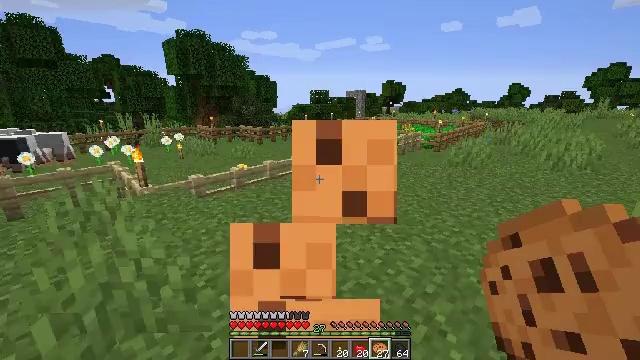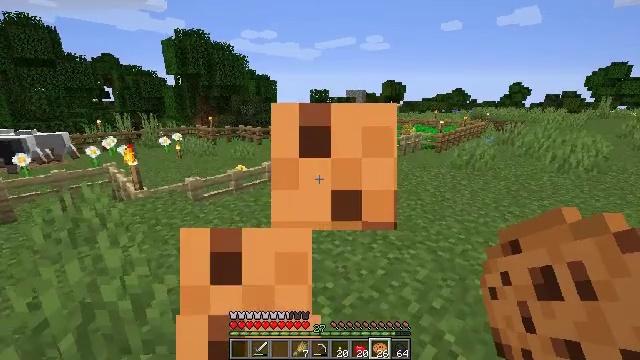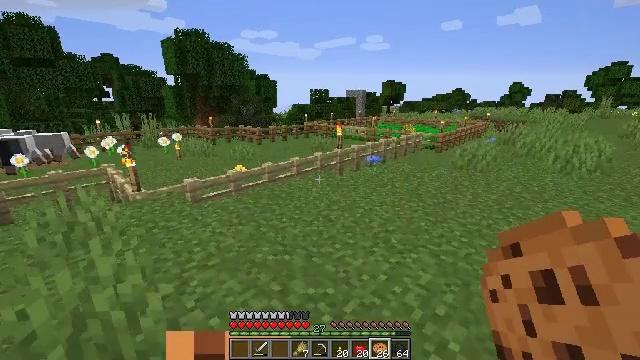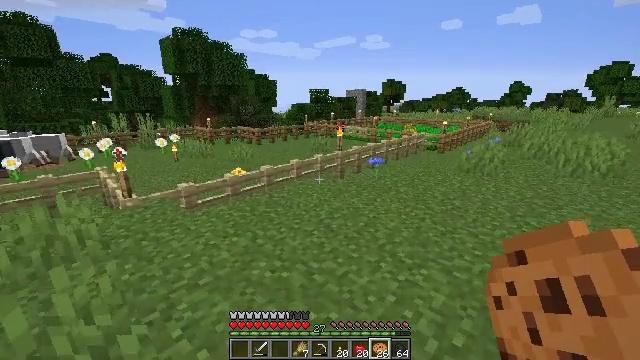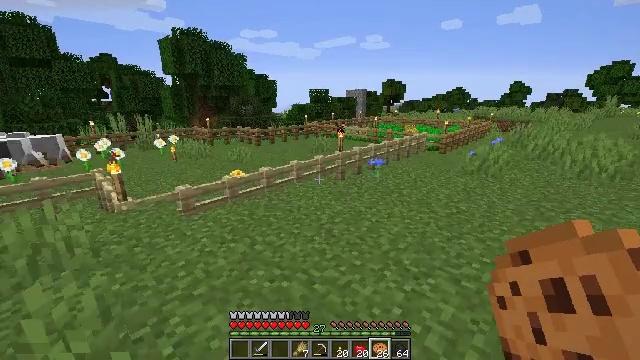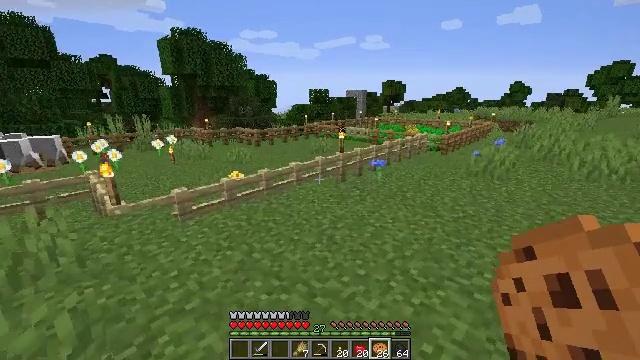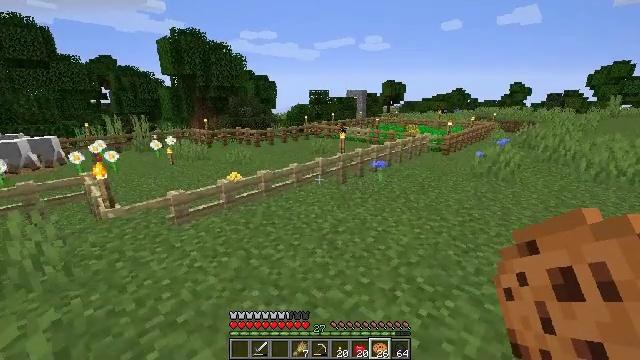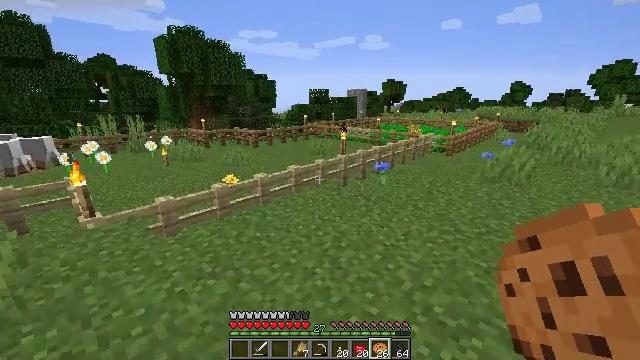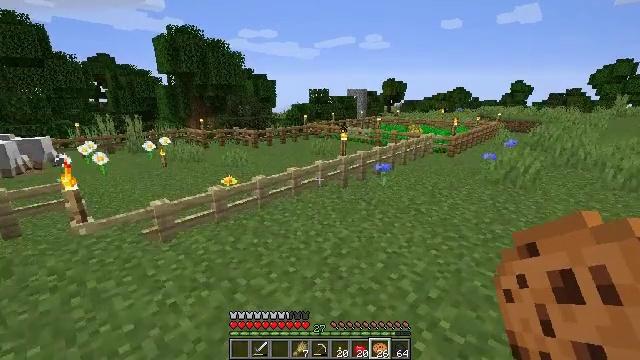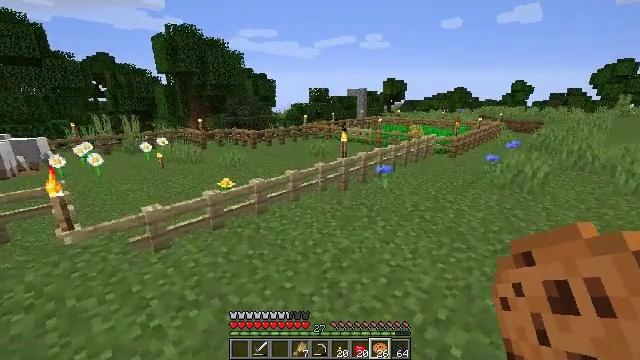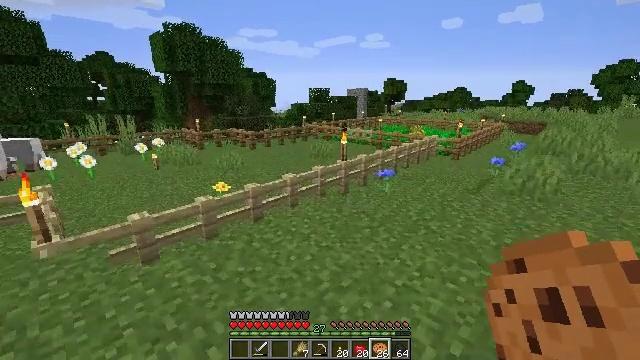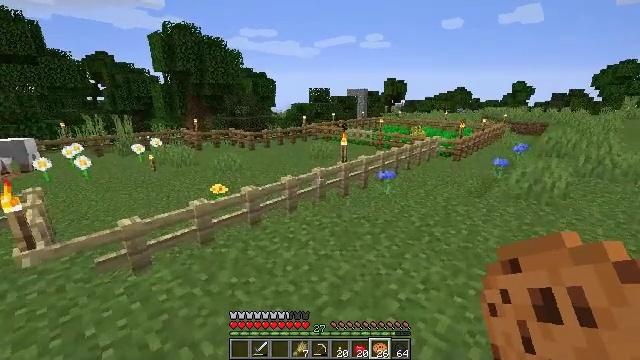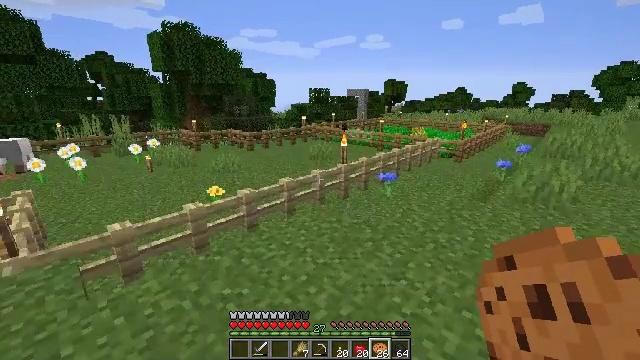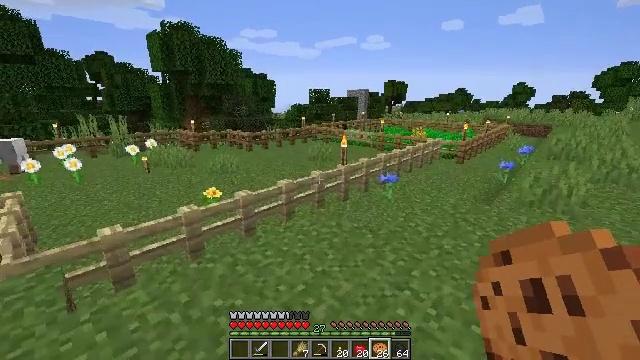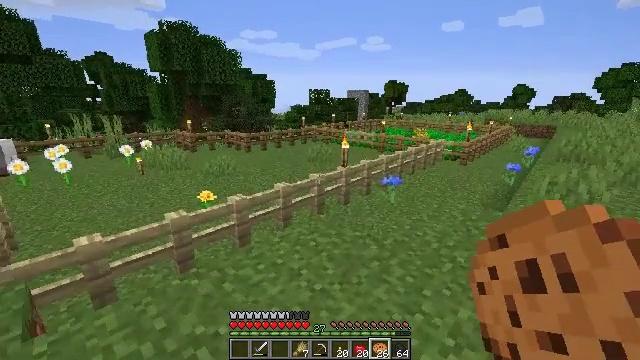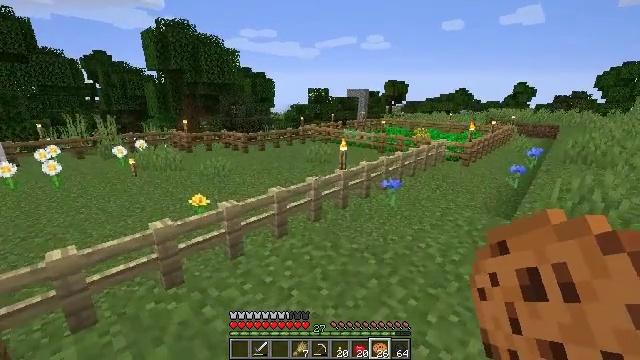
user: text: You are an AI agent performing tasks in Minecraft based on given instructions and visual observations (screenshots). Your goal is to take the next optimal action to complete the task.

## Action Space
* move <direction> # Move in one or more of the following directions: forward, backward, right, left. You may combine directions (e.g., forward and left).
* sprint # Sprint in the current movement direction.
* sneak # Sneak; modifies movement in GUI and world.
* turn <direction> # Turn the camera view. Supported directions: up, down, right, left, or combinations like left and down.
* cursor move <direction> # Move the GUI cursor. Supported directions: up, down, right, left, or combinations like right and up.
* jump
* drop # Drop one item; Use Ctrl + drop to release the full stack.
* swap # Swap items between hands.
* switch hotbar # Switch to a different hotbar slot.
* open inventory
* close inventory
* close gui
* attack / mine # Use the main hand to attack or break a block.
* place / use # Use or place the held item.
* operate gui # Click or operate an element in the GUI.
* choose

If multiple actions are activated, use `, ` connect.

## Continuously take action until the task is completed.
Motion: motion action
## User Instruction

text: Break the birch fence.
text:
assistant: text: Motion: move forward, use / place
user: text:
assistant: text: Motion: move forward, use / place
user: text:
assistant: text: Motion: move forward, use / place
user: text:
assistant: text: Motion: move forward, use / place
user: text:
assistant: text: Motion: move forward, use / place
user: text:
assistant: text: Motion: move forward, use / place
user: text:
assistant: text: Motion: move forward, use / place
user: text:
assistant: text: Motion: move forward, use / place
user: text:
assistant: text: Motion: move forward, use / place
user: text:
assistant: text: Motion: move forward, use / place
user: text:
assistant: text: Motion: move forward, use / place
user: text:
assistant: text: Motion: move forward, use / place
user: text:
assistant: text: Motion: move forward, use / place
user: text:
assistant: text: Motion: move forward
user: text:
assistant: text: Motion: move forward and move right
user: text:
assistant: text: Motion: move forward and move right
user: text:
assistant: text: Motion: move forward and move right, turn left and down
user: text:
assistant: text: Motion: move forward and move right, turn left
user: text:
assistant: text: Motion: move forward and move right, turn left
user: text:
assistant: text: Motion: move forward and move right, turn left and down
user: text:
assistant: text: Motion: move forward and move right
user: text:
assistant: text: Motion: move forward and move right, turn left
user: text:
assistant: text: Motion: move forward and move right, turn left
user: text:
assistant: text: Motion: move forward and move right
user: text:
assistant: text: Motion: move forward and move right
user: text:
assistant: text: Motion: move forward and move right
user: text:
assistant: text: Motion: move forward and move right
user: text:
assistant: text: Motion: move forward and move right
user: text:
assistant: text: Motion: move forward and move right
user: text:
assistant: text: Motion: move forward and move right